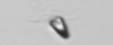
Label: Pyramimonas